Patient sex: M
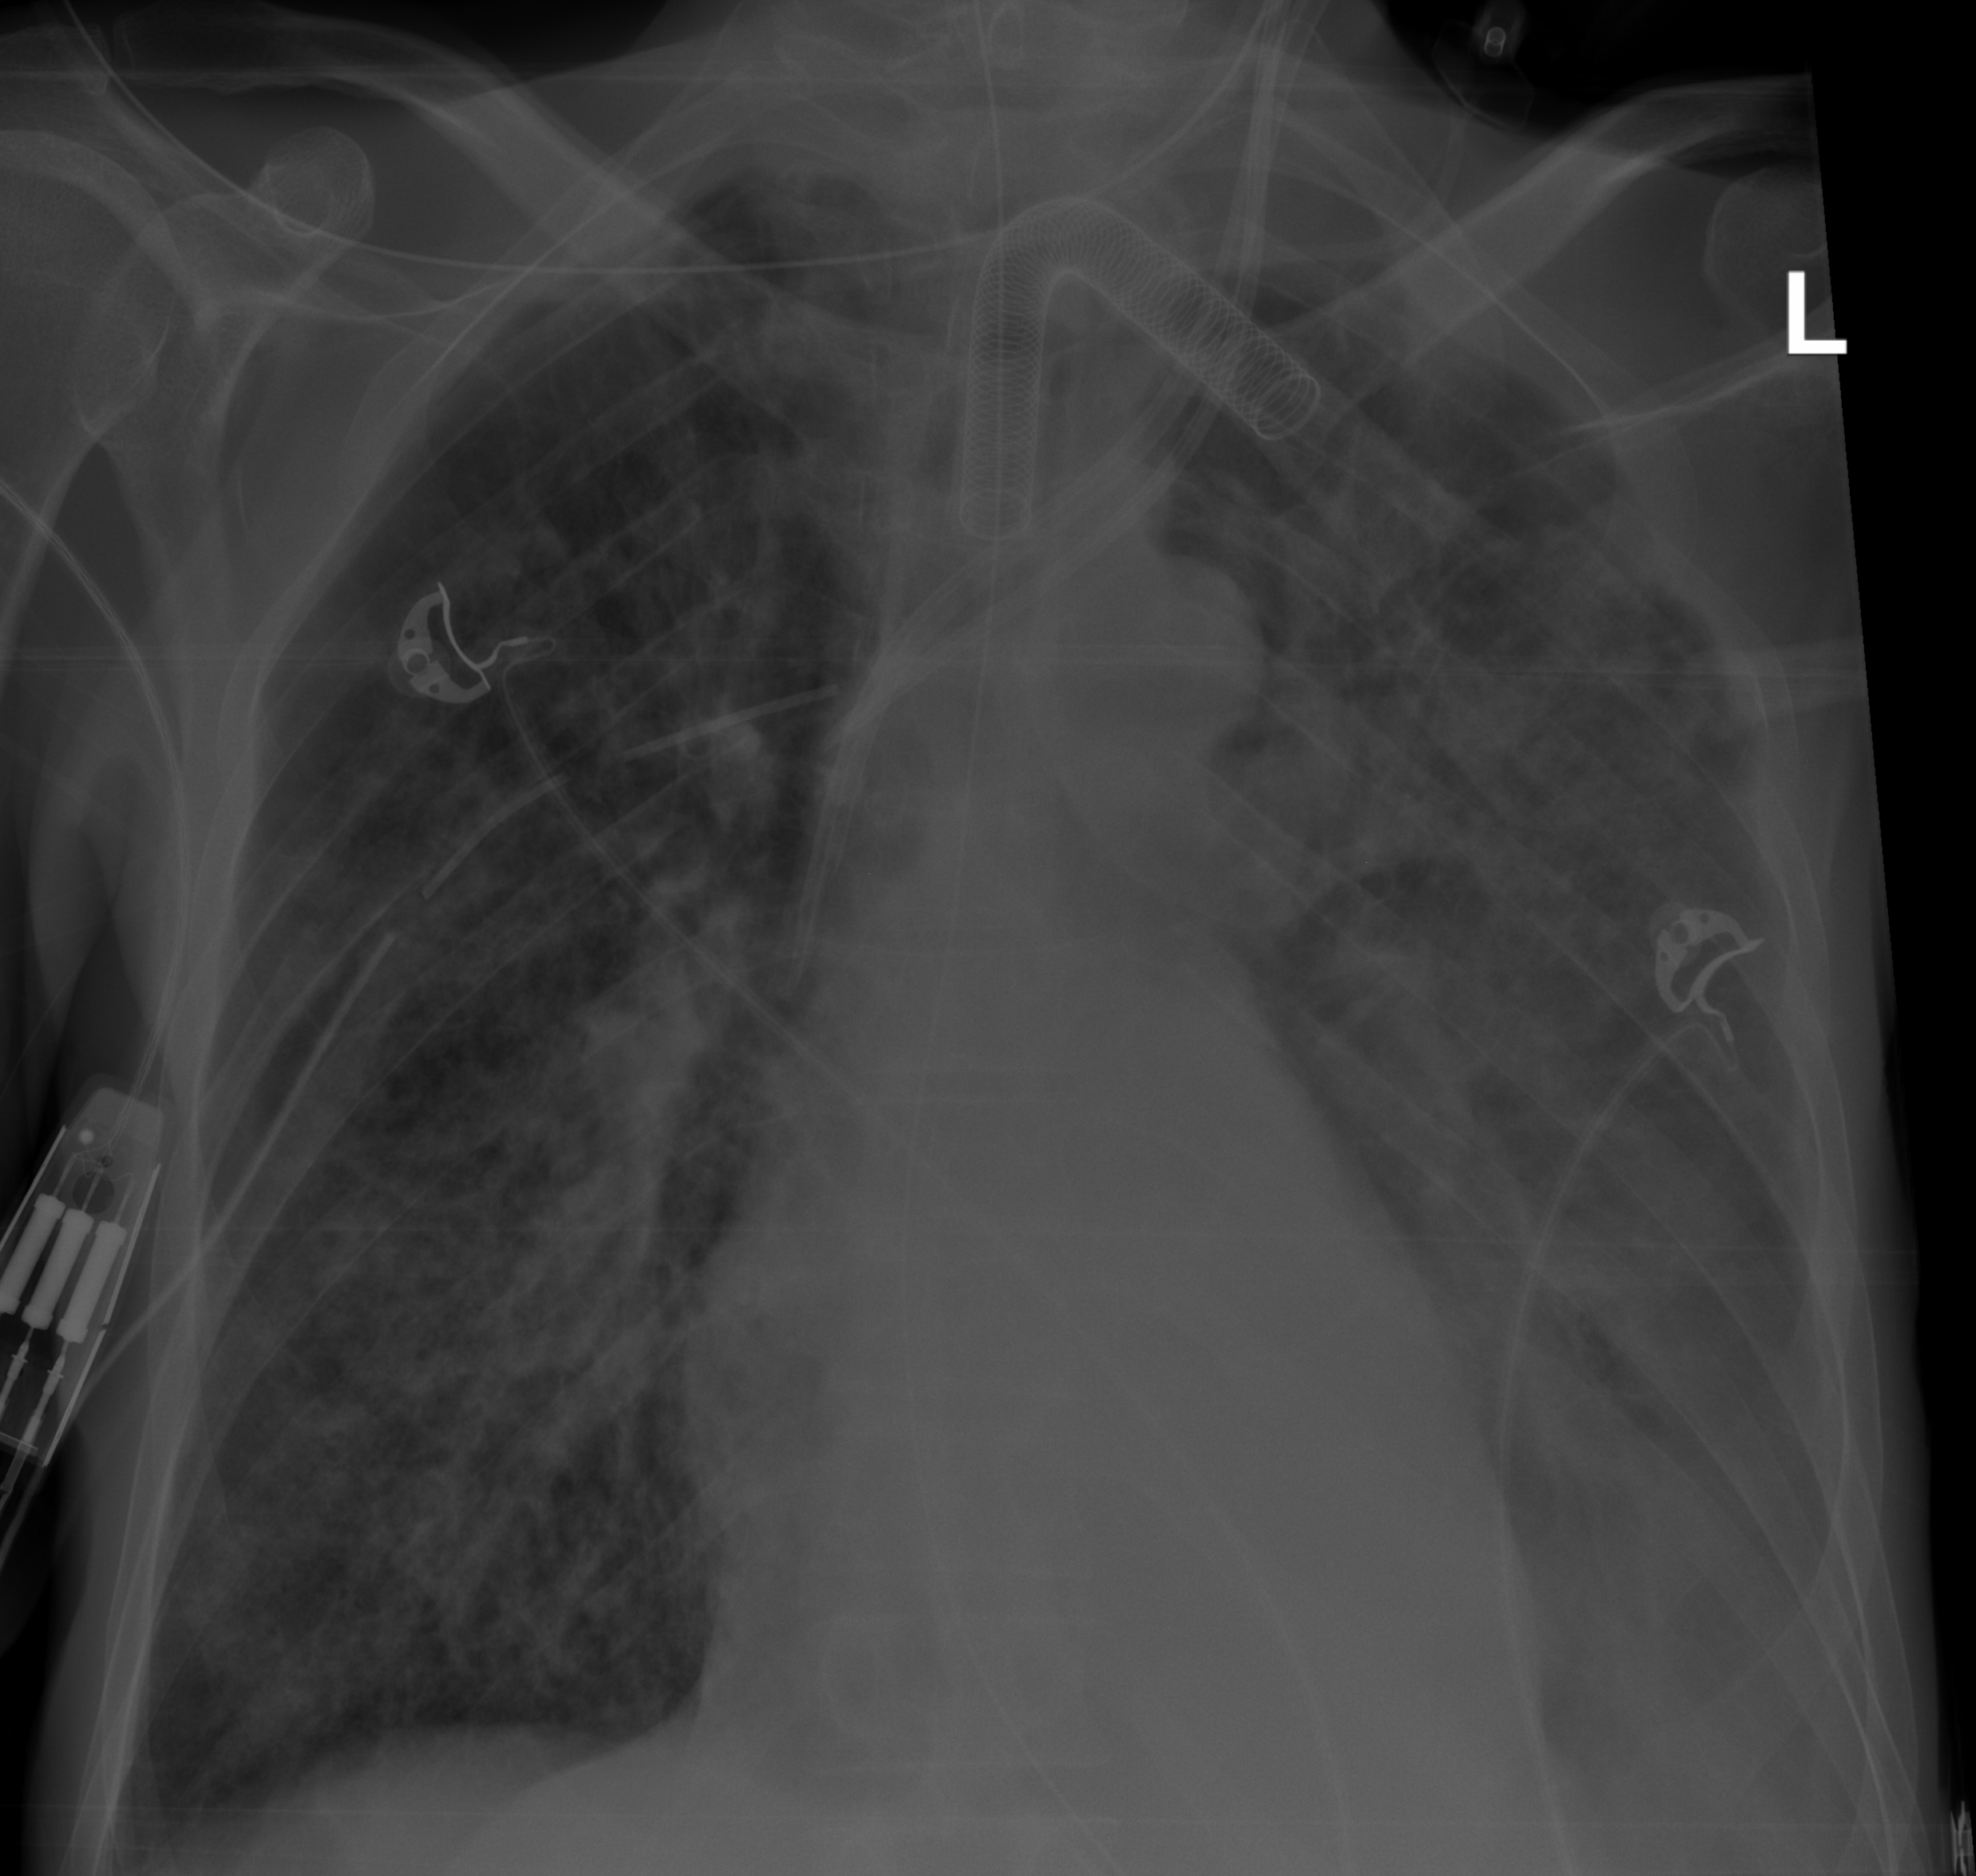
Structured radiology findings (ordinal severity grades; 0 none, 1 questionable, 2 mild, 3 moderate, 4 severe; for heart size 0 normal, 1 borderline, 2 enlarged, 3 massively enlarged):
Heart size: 0
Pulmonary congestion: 2
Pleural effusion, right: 2
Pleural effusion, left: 3
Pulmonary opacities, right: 2
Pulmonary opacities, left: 2
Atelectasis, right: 2
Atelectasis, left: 2